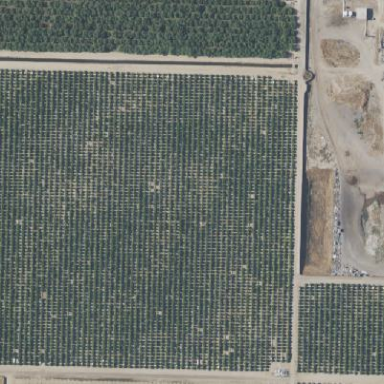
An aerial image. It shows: Orchard with nectarine trees.